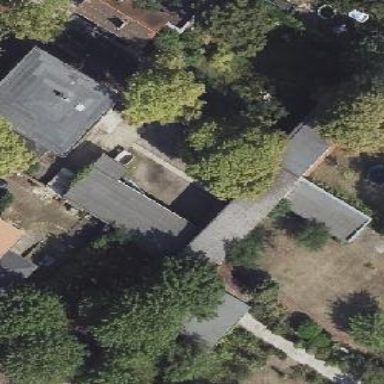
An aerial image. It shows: Shed.